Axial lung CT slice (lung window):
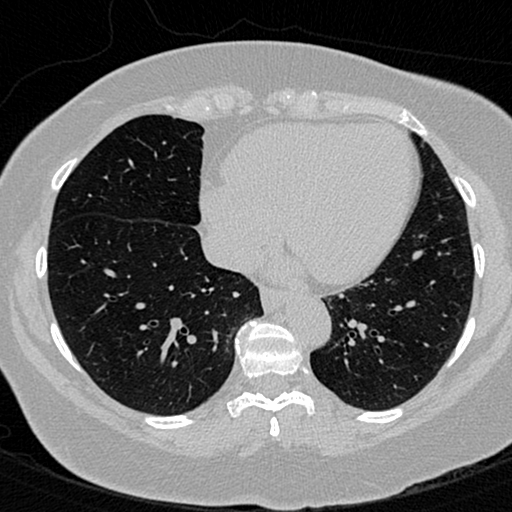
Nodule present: no